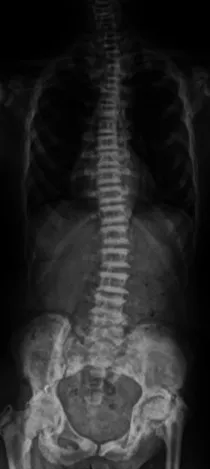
Preoperative X-ray images of the spine. Left lateral flexion. Poor lateral flexion flexibility in the lumbar spine was indicated.
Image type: radiology (x_ray)